Question: I have a layout that contains some controls in a red panel and right panel, both contain a listview with some items, so are scrollable by themselves, as seen on the top part of the picture.
I'd like to change the layout on narrow screen (when user resizes my app), because both panels in the same orientation will not fit. I'd like to know what is a good way to achieve this.
So far I've tried to create a grid that initially contains both red and blue panels, and when the window size changes, I "animate" property Grid.Column from 1 to 0 and Grid.Row from 0 to 1 on the blue panel. However, while this does indeed place the blue panel under the red one, I don't know how would I make the entire layout scrollable, because part of the blue layout will now be offscreen.
I think that maybe I could achieve my plan by having both panels in a StackPanel and just changing its orientation, but I'm unsure how to evenly split the StackPanel for its children in the wide layout (and the scrolling problem is still here).
Or should I just prepare two separate layouts and switch between them by using VisualStateManager?

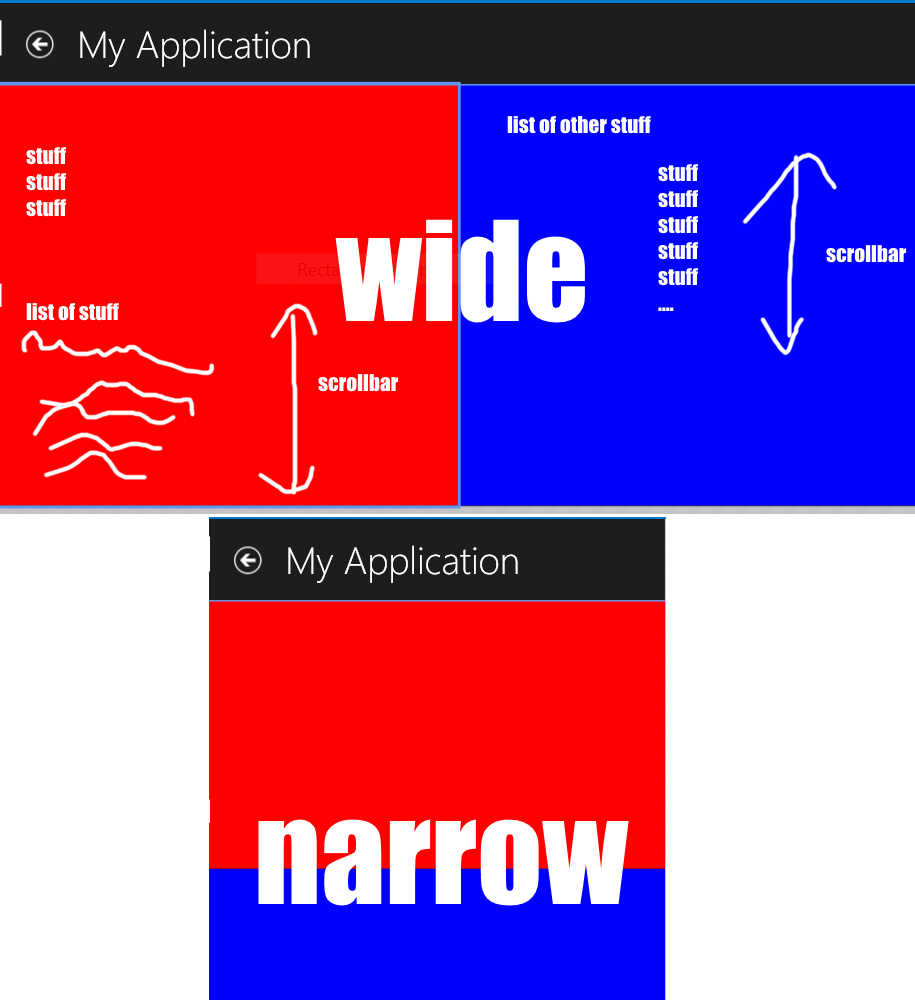
Answer: "Just prepare two separate layouts and switch between them by using 'VisualStateManager'"
Basically create layouts for all supported window sizes and put them all in the page with 'Visibility="Collapsed"'. Then handle the 'SizeChanged' event and use VSM to switch to the state appropriate for the new size. You can easily define and view the different visual states in Blend. If you don't plan on ever using Blend - you can skip VSM and simply set 'Visibility' of each layout panel manually in the event handler.
There are some other options like dynamically re-configuring the different orientations and 'ScrollViewer' modes or even implementing your own layout panels, but I wouldn't try to optimize prematurely and in most cases the VSM route works well.